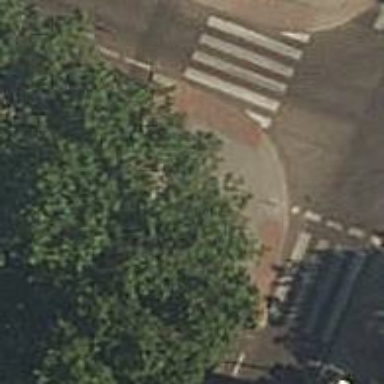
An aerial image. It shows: Concrete footway.